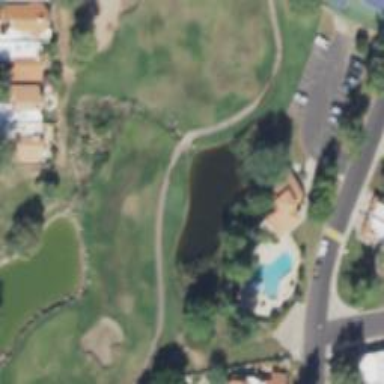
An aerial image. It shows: Path bridge over golf course.